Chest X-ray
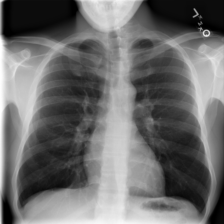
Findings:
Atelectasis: negative
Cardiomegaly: negative
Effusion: negative
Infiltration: negative
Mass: negative
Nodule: negative
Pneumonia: negative
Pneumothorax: negative
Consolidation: negative
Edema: negative
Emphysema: negative
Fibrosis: negative
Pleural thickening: negative
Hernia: negative